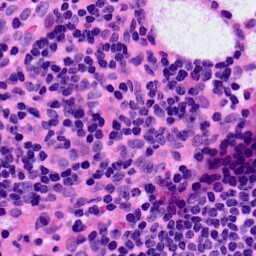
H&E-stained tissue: LymphNode